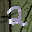
Label: 2